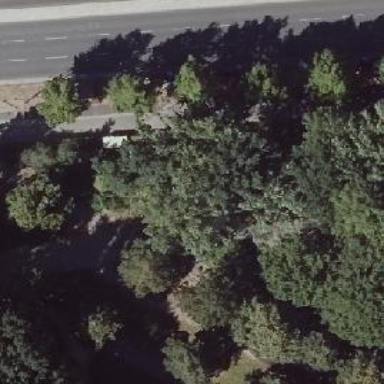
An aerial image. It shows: Footway along the road.